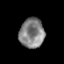
Tissue: prostate
Cell type: Epithelial cells
Senescence score: 0.3374
Nuclear area (px): 718
Mean DAPI intensity: 131.429